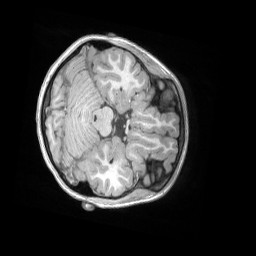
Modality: T1w
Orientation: axial
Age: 8
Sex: male
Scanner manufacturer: siemens
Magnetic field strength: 3 T
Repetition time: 2.53 s
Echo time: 0.00164 s